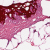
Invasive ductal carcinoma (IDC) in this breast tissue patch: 0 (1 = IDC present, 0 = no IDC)